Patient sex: M
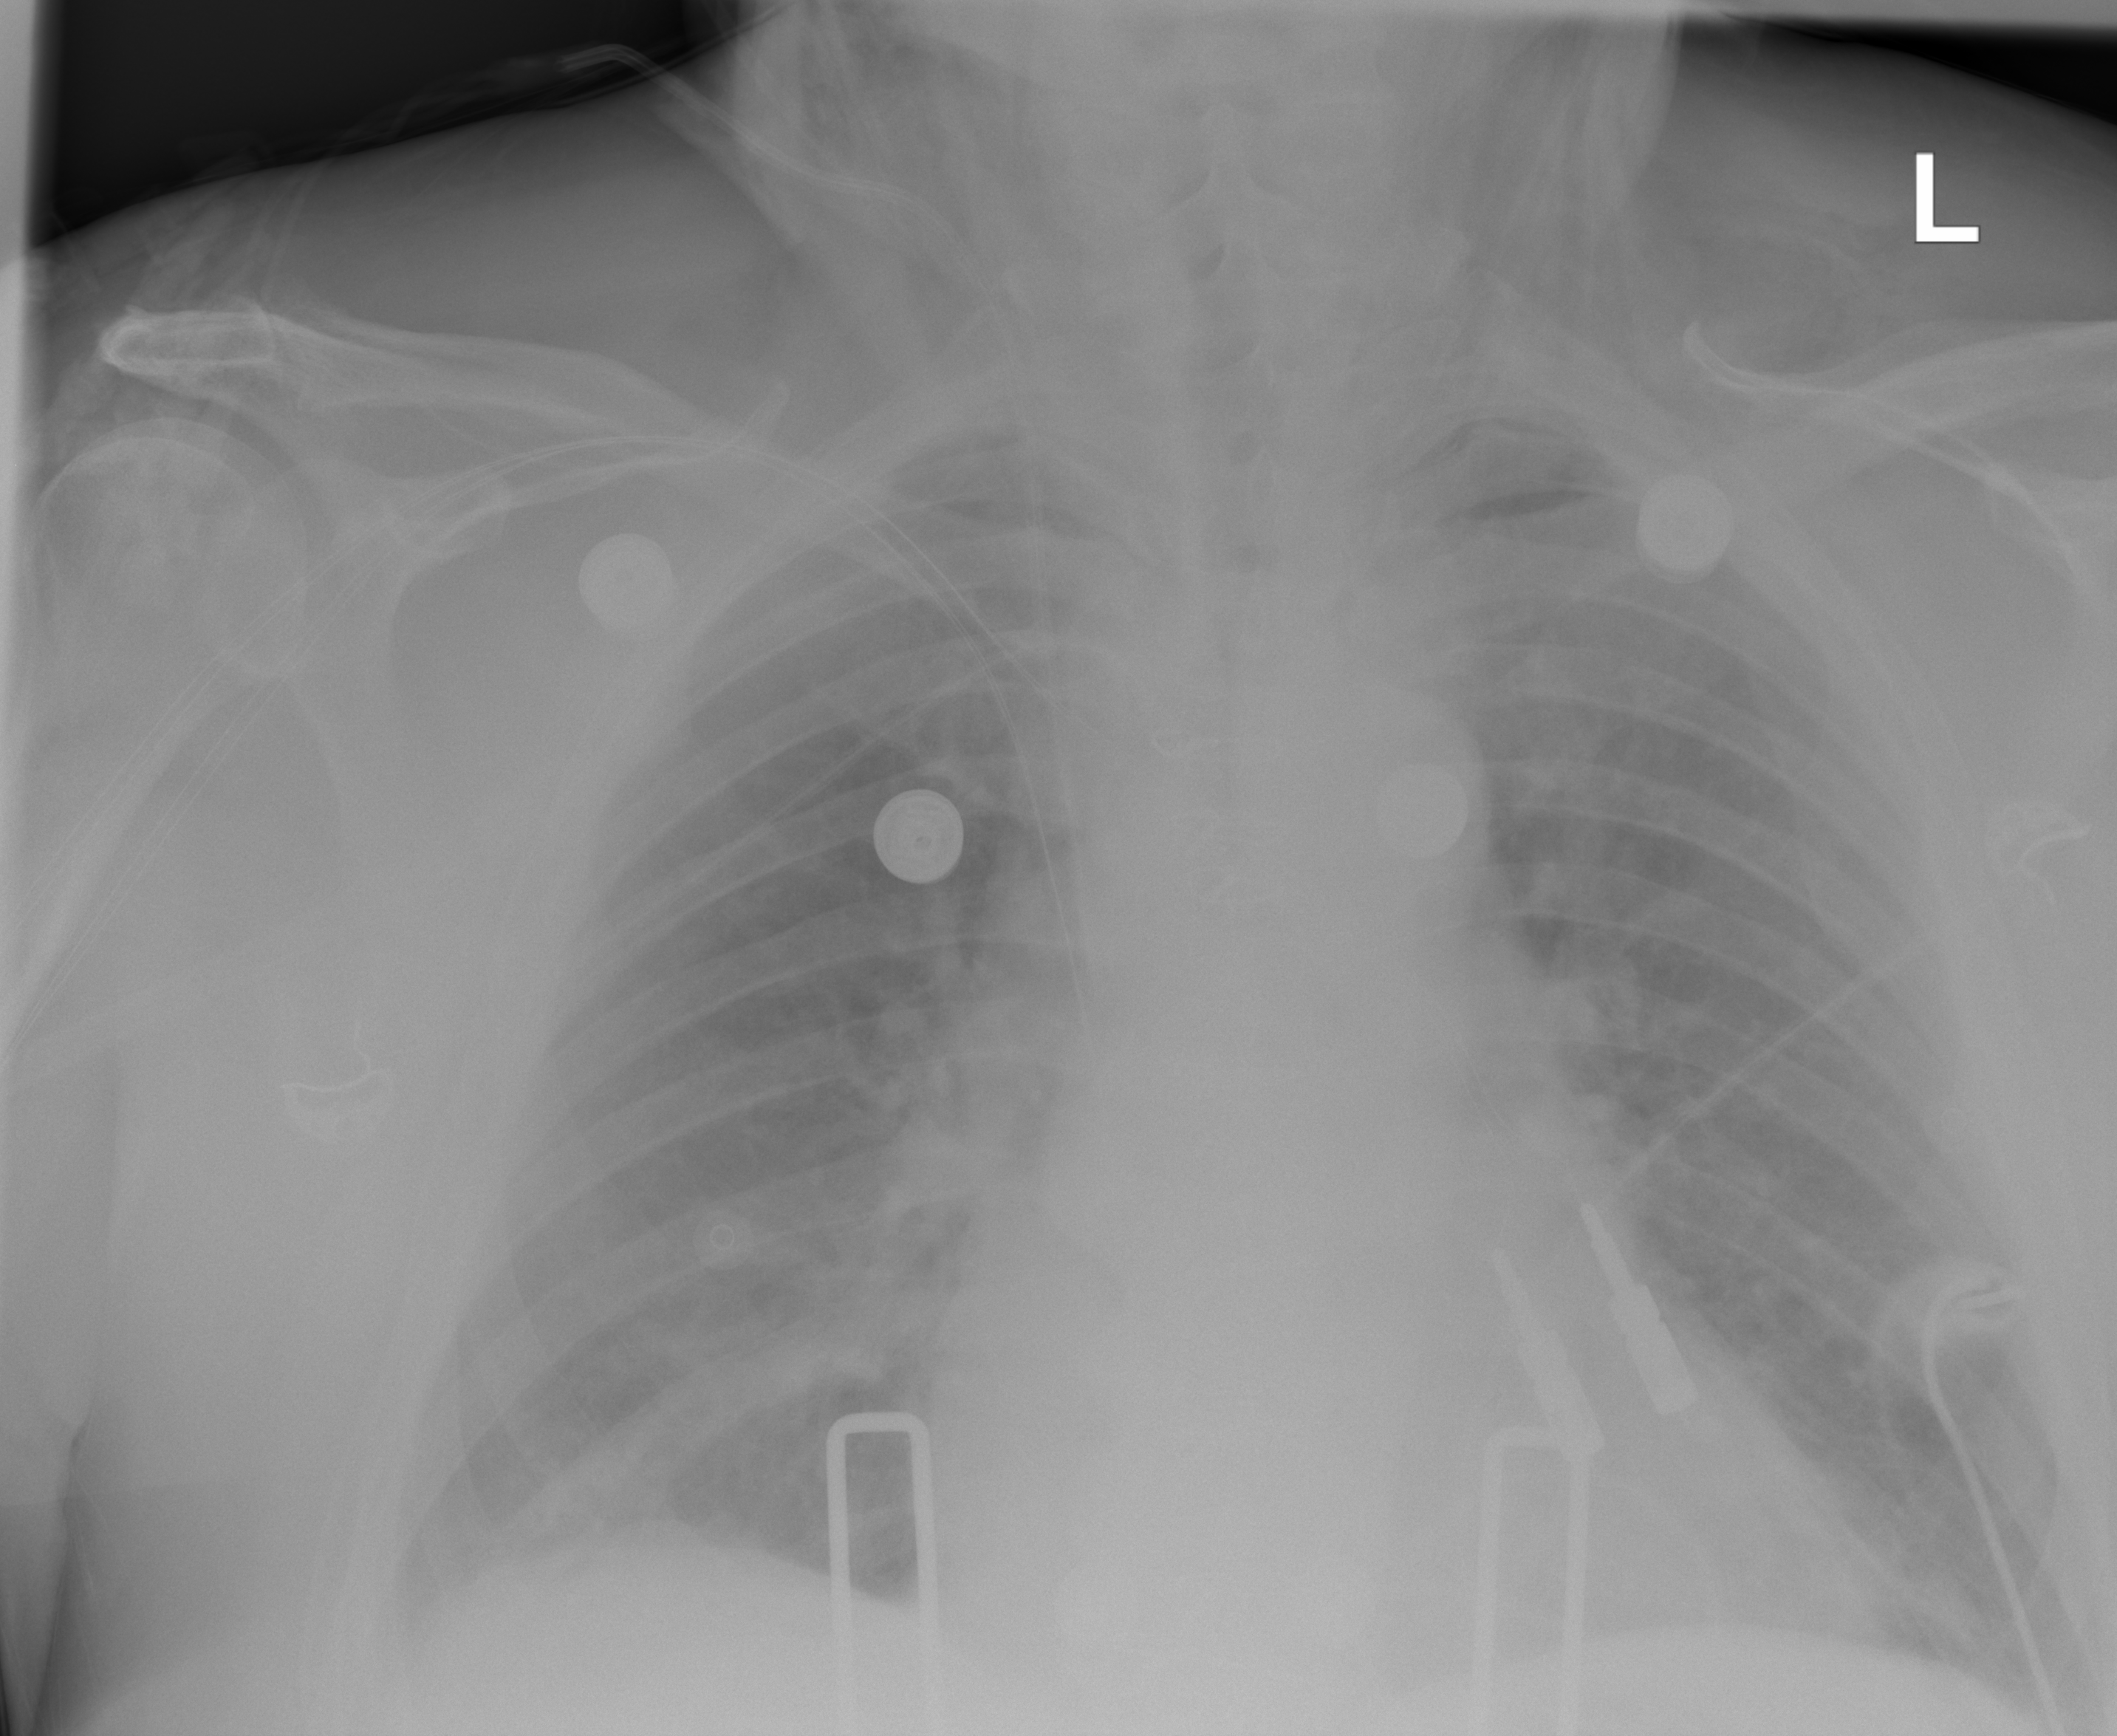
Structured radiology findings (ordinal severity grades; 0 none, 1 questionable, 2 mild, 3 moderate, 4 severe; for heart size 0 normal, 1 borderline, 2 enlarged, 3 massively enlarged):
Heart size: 2
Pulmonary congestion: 2
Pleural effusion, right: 2
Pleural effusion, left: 0
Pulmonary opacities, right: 2
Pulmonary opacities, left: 0
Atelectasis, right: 2
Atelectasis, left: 2